Question: Well, I've ran into a problem when binding ListBox control to DataTable.
Code:
'''
using (DbWrapper db = DbFactory.GetConnection("SQLite").WrapIn<MyDbWrapper>())
{
db.Open();
DataTable results = db.ExecuteQuery("SELECT id,title FROM schedule");
ScheduleList.DataSource = results;
ScheduleList.DisplayMember = "title";
ScheduleList.ValueMember = "id";
}
'''
This code is supposed to receive data from my SQLite database, and bind it to my ScheduleList, but when I compile I see my ListBox filled with System.Data.DataRowView strings.

There's no problems with database. The application is receiving data, and the data is correct. If I iterate through my datatable I will get id and title as column names, so theres nothing wrong with them.
I've read that the problem may be solved by changing binding order or setting ListBox.Sorted property to false. I've tried it all and still no success.
Any suggestions?
Are there any other solutions except iterating over datarows and adding them manually?
Best Regards.
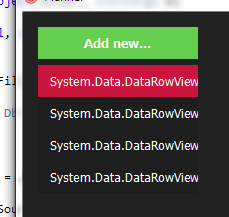
Answer: My bad. The ListBox wasn't reacting to DisplayMember and ValueMember changes because of inappropriate code in custom ListBox DrawItem event.